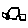
Label: car